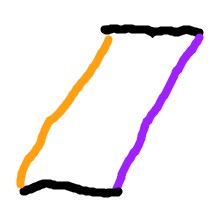
Shape: parallelogram